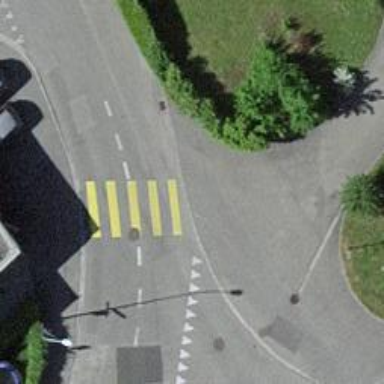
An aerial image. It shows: Marked crossing on footway.